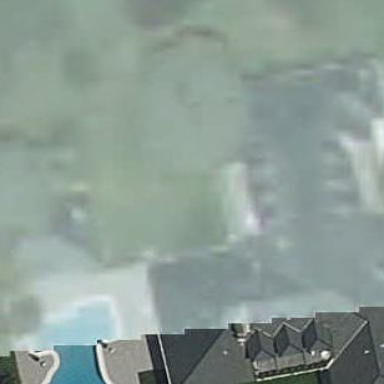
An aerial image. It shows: Simple house.